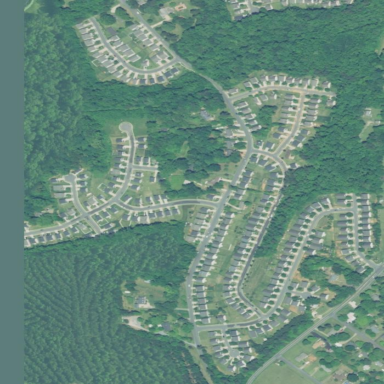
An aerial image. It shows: Single-family residential area.